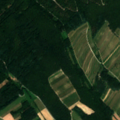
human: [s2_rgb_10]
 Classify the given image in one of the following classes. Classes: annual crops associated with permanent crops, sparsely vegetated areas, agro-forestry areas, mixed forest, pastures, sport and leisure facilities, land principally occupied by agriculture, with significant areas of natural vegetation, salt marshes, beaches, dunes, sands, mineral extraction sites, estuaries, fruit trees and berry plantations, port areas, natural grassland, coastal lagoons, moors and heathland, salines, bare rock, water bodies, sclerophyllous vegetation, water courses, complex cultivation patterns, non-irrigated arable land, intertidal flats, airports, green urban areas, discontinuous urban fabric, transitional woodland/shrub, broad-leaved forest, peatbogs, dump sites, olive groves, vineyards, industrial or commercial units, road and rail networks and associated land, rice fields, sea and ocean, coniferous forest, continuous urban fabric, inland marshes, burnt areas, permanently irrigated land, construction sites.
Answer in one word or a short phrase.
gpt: non-irrigated arable land, vineyards, broad-leaved forest